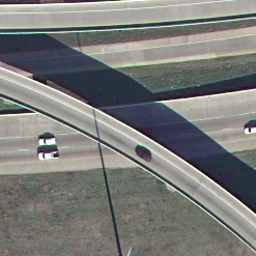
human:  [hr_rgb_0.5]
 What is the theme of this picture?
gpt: overpass

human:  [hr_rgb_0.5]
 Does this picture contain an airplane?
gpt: no

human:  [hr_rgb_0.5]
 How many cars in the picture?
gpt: four

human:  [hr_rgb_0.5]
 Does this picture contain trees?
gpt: yes

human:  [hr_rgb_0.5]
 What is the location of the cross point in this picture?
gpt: center